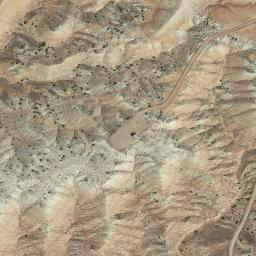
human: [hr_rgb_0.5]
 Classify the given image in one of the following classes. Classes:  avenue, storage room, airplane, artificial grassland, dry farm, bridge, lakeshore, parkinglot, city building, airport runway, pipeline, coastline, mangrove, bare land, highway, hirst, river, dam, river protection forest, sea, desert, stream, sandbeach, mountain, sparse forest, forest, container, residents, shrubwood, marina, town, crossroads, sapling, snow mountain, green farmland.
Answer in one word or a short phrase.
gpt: mountain